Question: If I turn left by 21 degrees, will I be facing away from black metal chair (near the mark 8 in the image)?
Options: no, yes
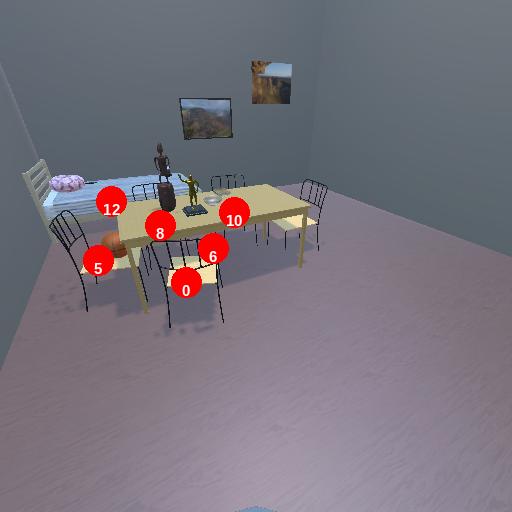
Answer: no